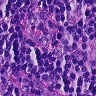
Metastatic tissue present: no